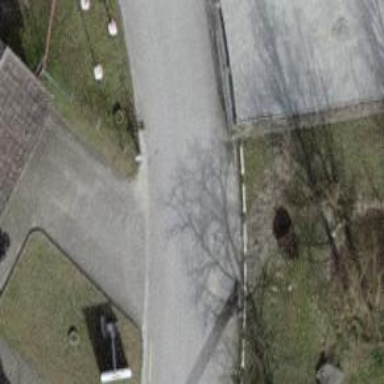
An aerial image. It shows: Gate.